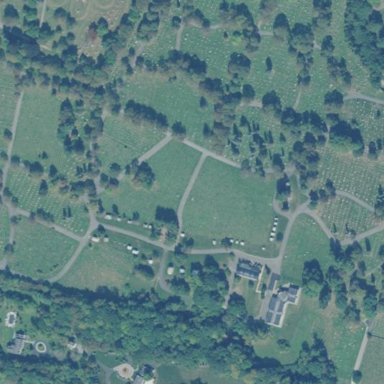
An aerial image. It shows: Graveyard used as cemetery.